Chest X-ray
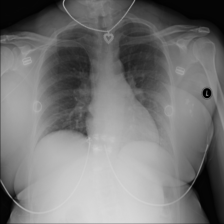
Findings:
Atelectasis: negative
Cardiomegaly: negative
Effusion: negative
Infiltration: negative
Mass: negative
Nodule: negative
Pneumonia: negative
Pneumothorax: negative
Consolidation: negative
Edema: negative
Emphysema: negative
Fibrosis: negative
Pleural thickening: negative
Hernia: negative